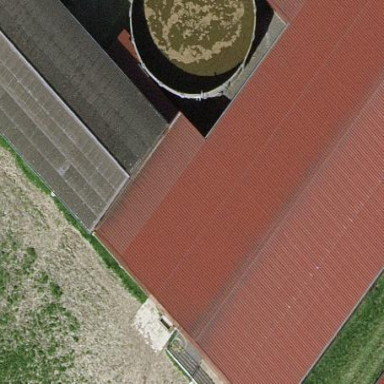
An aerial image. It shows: Farm auxiliary building.